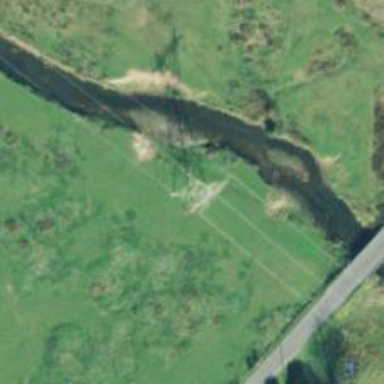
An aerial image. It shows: Lattice structure tower used for power transmission.